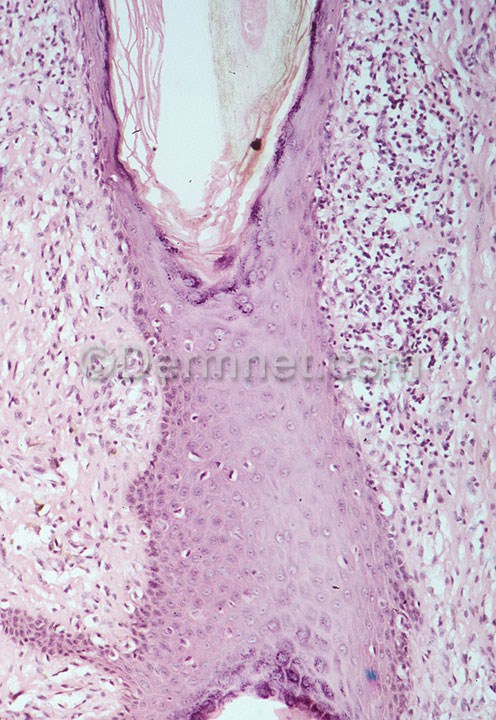
Disease: Psoriasis pictures Lichen Planus and related diseases